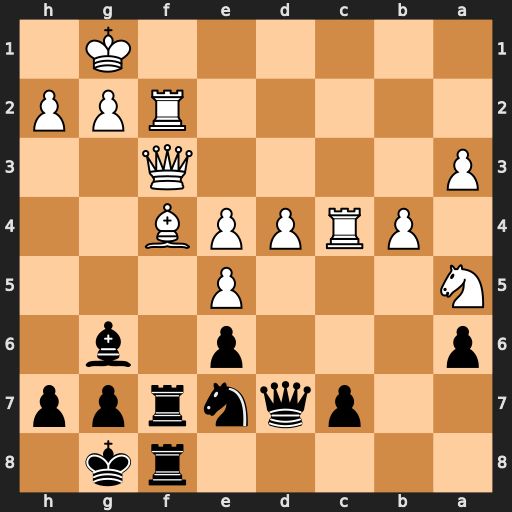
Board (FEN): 5rk1/2pqnrpp/p3p1b1/N3P3/1PRPPB2/P4Q2/5RPP/6K1
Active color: b
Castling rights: -
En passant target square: -
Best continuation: Rxf4 Qxf4 Rxf4